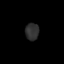
Tissue: skin
Cell type: Epithelial cells
Senescence score: 0.2444
Nuclear area (px): 228
Mean DAPI intensity: 46.982